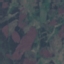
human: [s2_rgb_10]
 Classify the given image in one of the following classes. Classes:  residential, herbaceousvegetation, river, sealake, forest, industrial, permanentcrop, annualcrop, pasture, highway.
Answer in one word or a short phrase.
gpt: HerbaceousVegetation